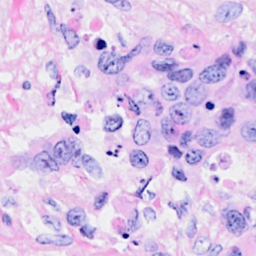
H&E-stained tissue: Breast